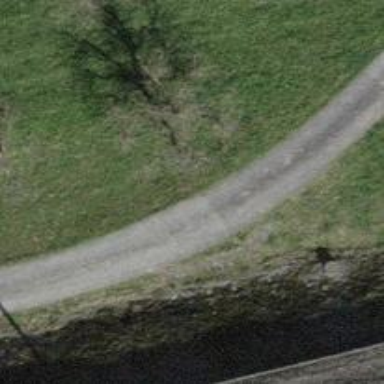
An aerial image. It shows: Paved track road with grade1 track type.